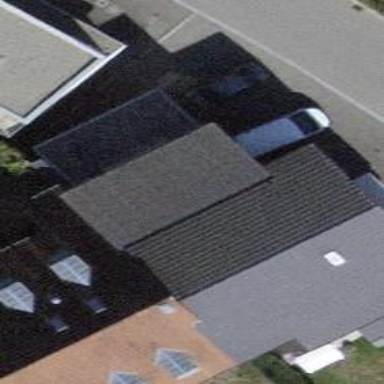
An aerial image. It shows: Building with tile roof.